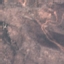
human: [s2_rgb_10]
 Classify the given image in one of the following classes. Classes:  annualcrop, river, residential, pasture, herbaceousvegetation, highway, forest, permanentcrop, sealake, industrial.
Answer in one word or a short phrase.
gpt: HerbaceousVegetation